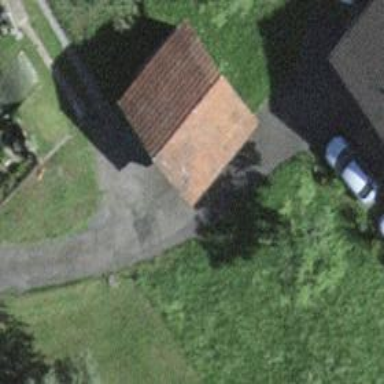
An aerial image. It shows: Barn.